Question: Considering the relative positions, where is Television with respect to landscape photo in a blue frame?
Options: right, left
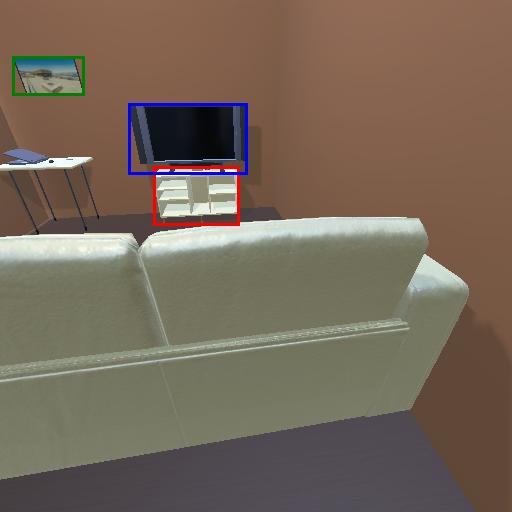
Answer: right